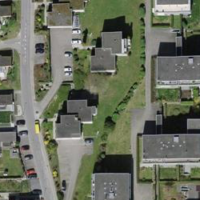
EUNIS habitat code: 54
Species observed at this site:
Epilobium parviflorum